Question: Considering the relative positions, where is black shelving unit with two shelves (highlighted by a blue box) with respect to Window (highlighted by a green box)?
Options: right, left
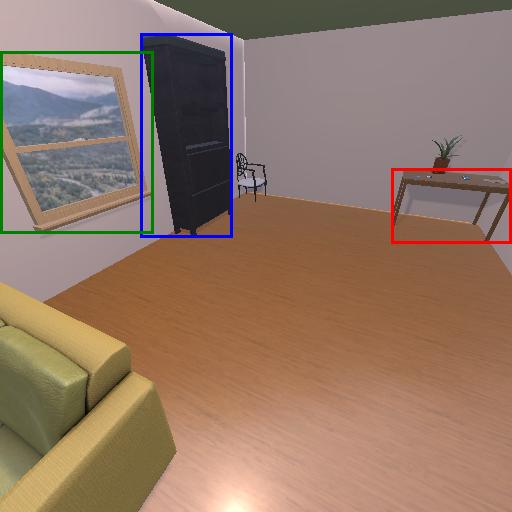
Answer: right